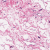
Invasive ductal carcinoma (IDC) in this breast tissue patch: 0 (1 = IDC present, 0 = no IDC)